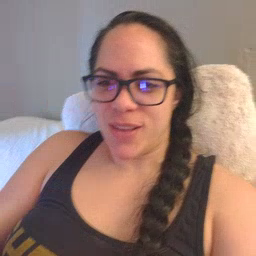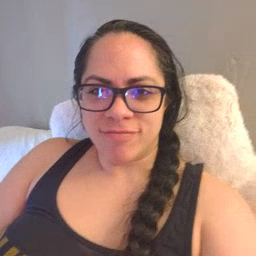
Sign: clown